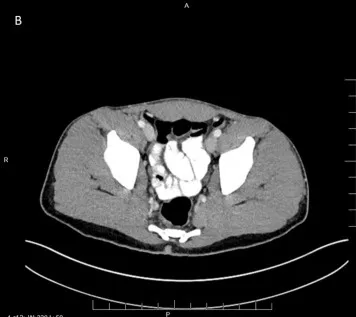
CT abdomen and pelvis with contrast from January 1, 2023. B) CT abdomen and pelvis axial view.
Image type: radiology (ct)